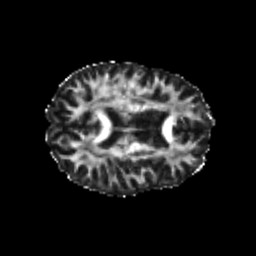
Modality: FA
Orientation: axial
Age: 22
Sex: female
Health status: healthy
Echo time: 0.074 s